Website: home-depot
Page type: billing-address
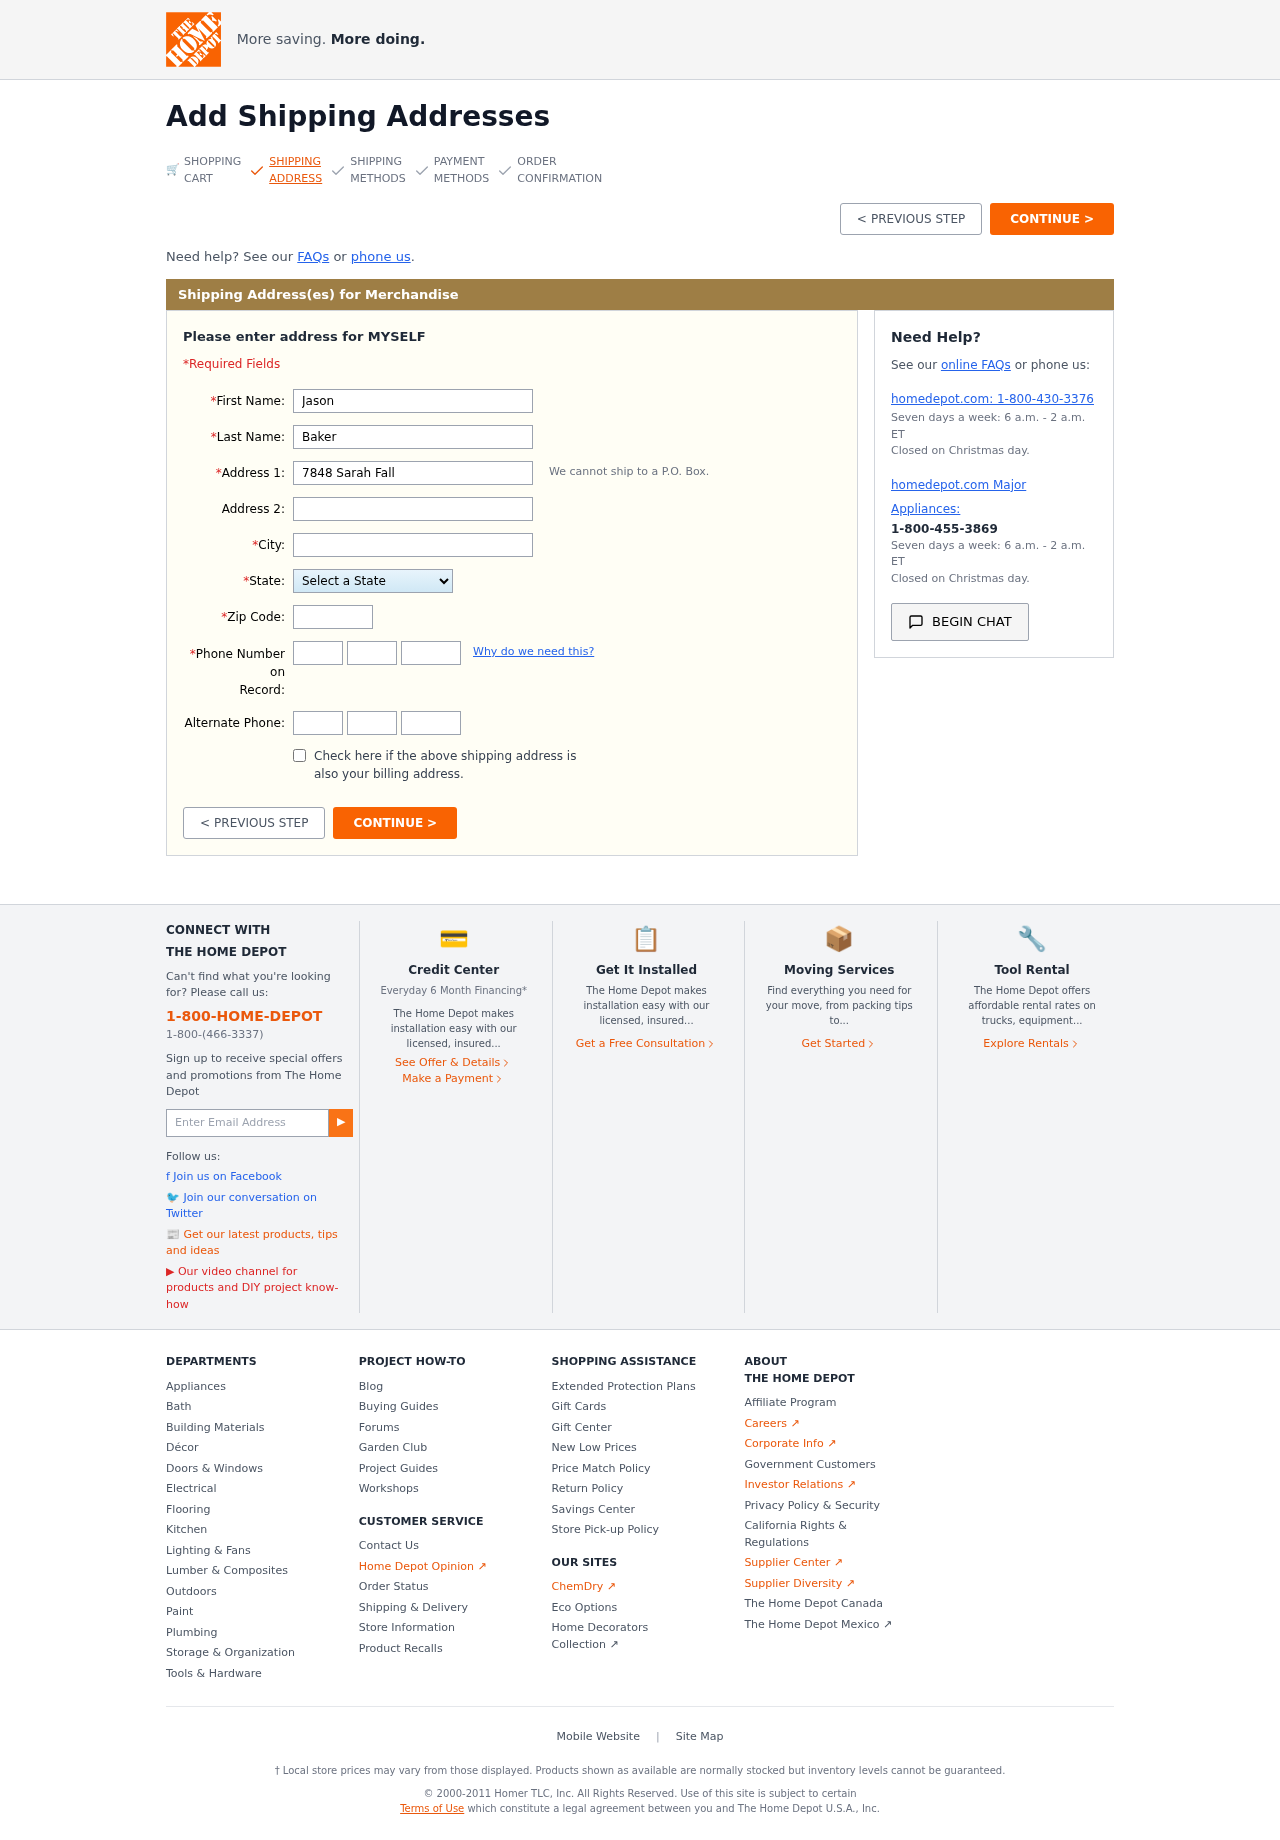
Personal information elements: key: PII_STATE
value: PW
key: PII_FIRSTNAME
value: Jason
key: PII_LASTNAME
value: Baker
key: PII_STREET
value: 7848 Sarah Fall
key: PII_CITY
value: Fergusonberg
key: PII_POSTCODE
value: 78231
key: PII_PHONE_AREA
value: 316
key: PII_PHONE_PREFIX
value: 551
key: PII_PHONE_LINE
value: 9857
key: PII_PHONE_ALT_AREA
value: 717
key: PII_PHONE_ALT_PREFIX
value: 819
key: PII_PHONE_ALT_LINE
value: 5387